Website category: jobs
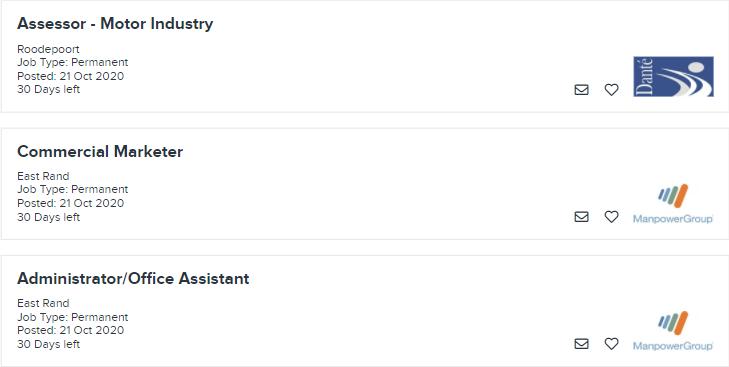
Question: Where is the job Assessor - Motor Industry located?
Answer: Roodepoort

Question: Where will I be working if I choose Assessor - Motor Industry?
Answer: Roodepoort

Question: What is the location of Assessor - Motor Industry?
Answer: Roodepoort

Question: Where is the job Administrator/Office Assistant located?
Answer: East Rand

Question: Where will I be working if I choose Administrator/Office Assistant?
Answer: East Rand

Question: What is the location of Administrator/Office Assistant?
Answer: East Rand

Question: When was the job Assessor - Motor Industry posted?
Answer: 21 Oct 2020

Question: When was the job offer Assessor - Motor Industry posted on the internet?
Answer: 21 Oct 2020

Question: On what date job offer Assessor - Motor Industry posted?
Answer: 21 Oct 2020

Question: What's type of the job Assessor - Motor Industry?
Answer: Job Type: Permanent

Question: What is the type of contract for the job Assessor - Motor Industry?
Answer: Job Type: Permanent

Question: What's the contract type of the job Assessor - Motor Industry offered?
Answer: Job Type: Permanent

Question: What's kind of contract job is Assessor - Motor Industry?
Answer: Job Type: Permanent

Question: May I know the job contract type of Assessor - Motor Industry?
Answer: Job Type: Permanent

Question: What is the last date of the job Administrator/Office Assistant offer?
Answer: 30 Days left

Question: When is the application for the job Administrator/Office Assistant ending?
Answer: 30 Days left

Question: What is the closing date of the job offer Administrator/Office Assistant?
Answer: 30 Days left

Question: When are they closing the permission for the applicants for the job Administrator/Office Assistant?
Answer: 30 Days left

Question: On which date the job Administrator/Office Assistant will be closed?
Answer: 30 Days left

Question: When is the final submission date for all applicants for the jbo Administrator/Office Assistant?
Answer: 30 Days left

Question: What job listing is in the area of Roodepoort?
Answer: Assessor - Motor Industry

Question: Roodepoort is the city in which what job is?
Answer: Assessor - Motor Industry

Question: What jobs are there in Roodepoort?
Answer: Assessor - Motor Industry

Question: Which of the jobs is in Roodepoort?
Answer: Assessor - Motor Industry

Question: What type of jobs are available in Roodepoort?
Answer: Assessor - Motor Industry

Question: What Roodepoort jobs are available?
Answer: Assessor - Motor Industry